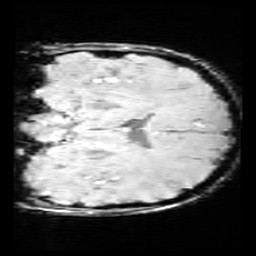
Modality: SWI
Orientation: coronal
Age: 11
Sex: female
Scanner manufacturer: siemens
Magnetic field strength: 3 T
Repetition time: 0.027 s
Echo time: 0.02 s